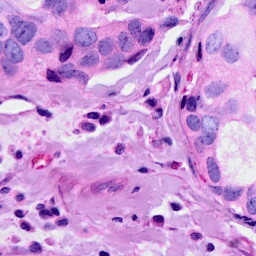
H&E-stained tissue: Breast